Interaction volume radius: 10 \u00c5
Interaction volume height: 10 \u00c5
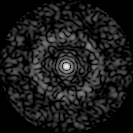
Disorder parameter: 0.8279